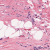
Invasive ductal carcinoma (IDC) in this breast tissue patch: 1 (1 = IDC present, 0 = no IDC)